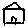
Label: house